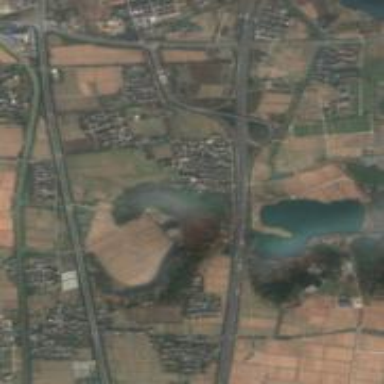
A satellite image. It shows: Motorway junction.